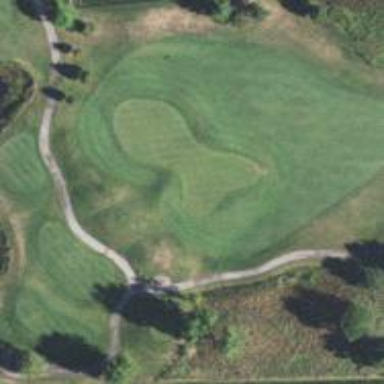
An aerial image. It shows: Golf fairway surrounded by grass.